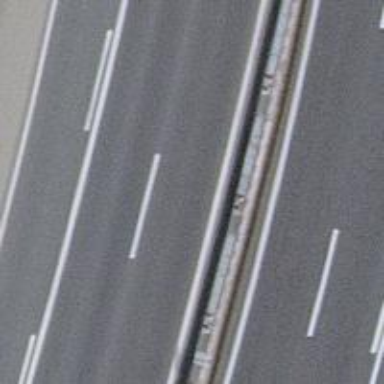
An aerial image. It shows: Motorway.